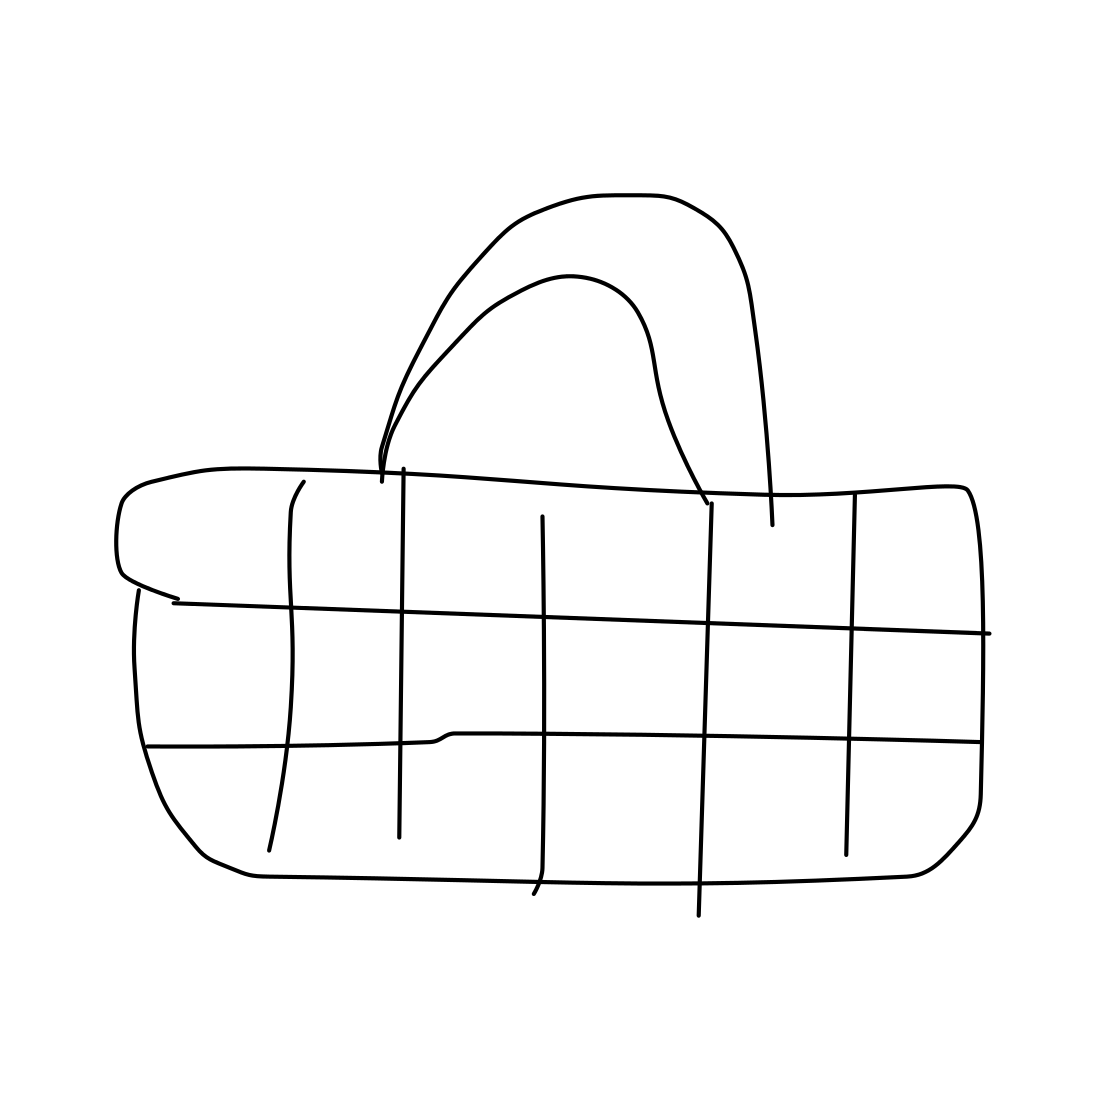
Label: basket